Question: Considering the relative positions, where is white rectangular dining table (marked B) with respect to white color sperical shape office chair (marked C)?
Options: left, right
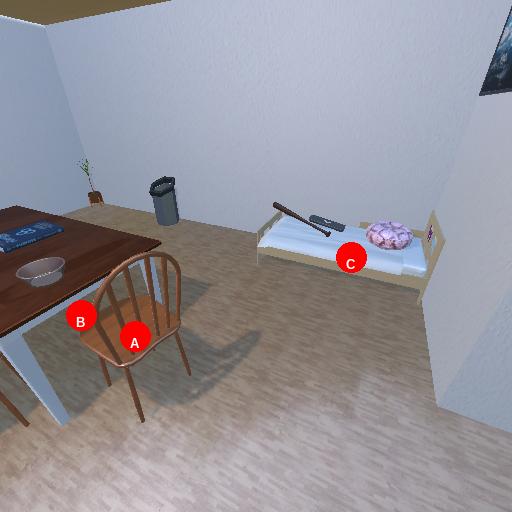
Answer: left